Question: My 'Vehicle' type:
'''
public class Vehicle : EntityObject
{
private Lazy<string> _nameFromDelegate = null;
private Lazy<IList<Component>> _components = null;
public Vehicle(int id, string name, Lazy<string> nameFromDelegate, Lazy<IList<Component>> components)
: base(id)
{
this.Name = name;
this._nameFromDelegate = nameFromDelegate;
}
public string Name { get; private set; }
public string NameFromDelegate
{
get
{
return this._nameFromDelegate.Value;
}
}
public IList<Component> Components
{
get
{
return this._components.Value;
}
}
}
'''
I want to project my type in L2S using the constructor and pass in certain mappings as delegates so they're evaluated in memory rather than L2S trying to translate them to SQL.
In the example below i'm trying to map the "vehicle.Name" value from SQL onto two properties on my 'Vehicle' type: the "Name" 'string' property and the "NameFromDelegate" 'string' property (which encapsulates the 'Lazy<string>').
I'm hoping to prove that it doesn't make any difference to L2S whether i pass in the "vehicle.Name" to the 'string' ctor param or to the 'Lazy<string>' ctor param. But perhaps it does:

I don't understand why there is a need to cast from 'string' to 'Func<string>'. Ideas?
Stack trace for reference:
'''
at System.Convert.DefaultToType(IConvertible value, Type targetType, IFormatProvider provider)
at System.String.System.IConvertible.ToType(Type type, IFormatProvider provider)
at System.Convert.ChangeType(Object value, Type conversionType, IFormatProvider provider)
at System.Data.Linq.DBConvert.ChangeType(Object value, Type type)
at Read_Vehicle(ObjectMaterializer'1 )
at System.Data.Linq.SqlClient.ObjectReaderCompiler.ObjectReader'2.MoveNext()
at System.Collections.Generic.List'1..ctor(IEnumerable'1 collection)
at System.Linq.Enumerable.ToList<URL>
at DelegateQueries.Models.VehicleRepoWithDelegates.GetAll() in %path%\DelegateQueries\Models\VehicleRepoWithDelegates.cs:line 26
at DelegateQueries.Tests.RepoTests.VehicleRepo_CanReturn_NameFromDelegateProp_InLinq_WithDelegate() in %path%\DelegateQueries\DelegateQueries.Tests\RepoTests.cs:line 31
'''
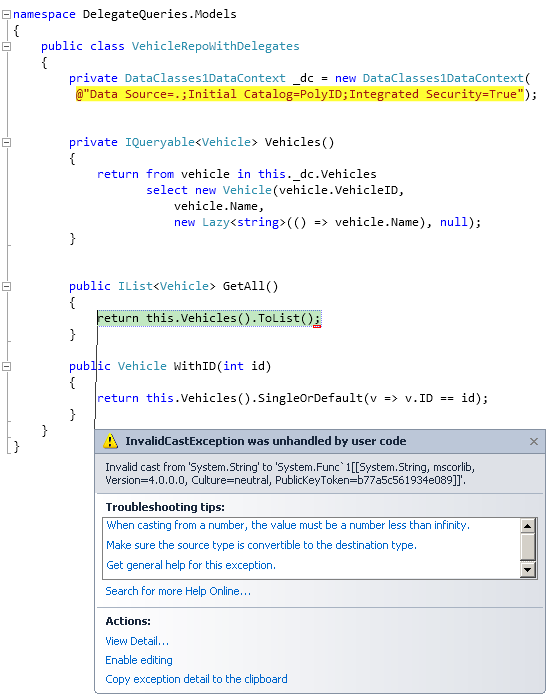
Answer: This appears to work around the problem:
'''
static Lazy<T> Lazyfy<T>(T input)
{
return new Lazy<T>(() => input);
}
public IQueryable<Vehicle> Vehicles()
{
return from veh in ctx.vehicles
select new Vehicle(veh.id, veh.name, Lazyfy(veh.name), null);
}
'''
you can also do this:
'''
static Func<T> Functify<T>(T input)
{
return () => input;
}
public IQueryable<Vehicle> Vehicles()
{
return from veh in ctx.vehicles
select new Vehicle(veh.id, veh.name, new Lazy<string>(Functify(veh.name)), null);
}
'''
but you can't do this:
'''
var r = from veh in ctx.vehicles
select new Func<int>(() => veh.id);
r.ToList();
'''
It appears that L2S is treating the lambda expression creation as a value assignment, instead as a method call and is trying to convert the value from the db to it. I'm saying it's a bug since this works on linq to objects.